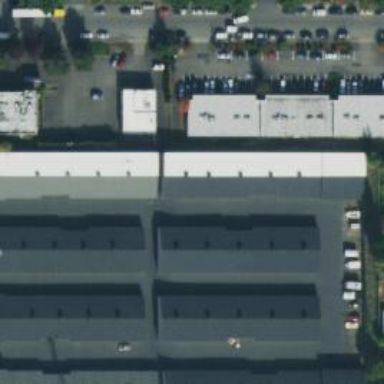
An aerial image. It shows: Area used for garages with storage rental services available.